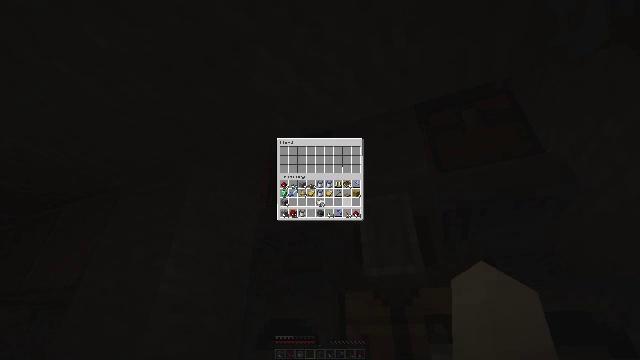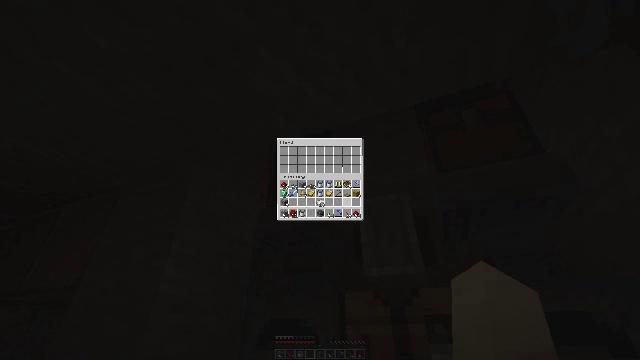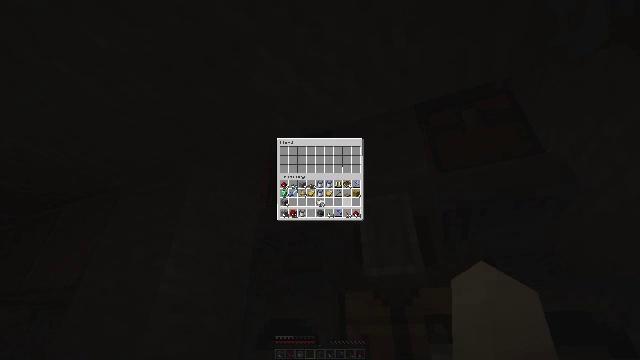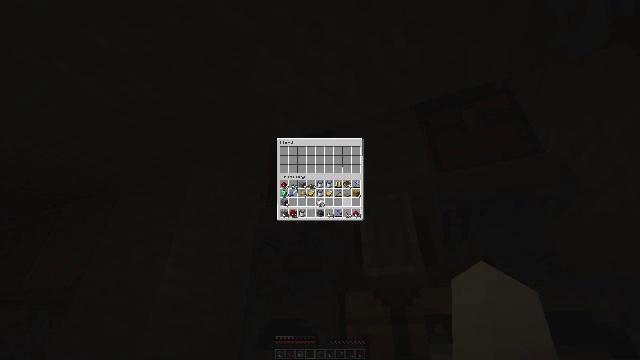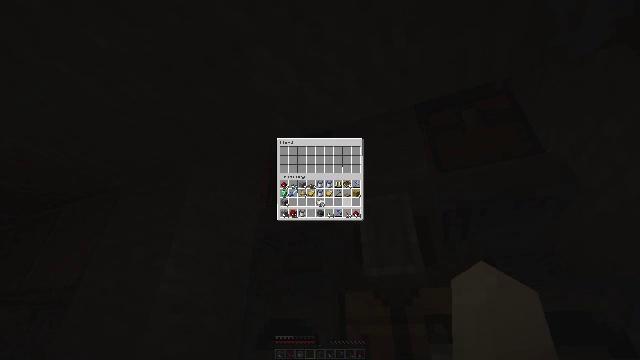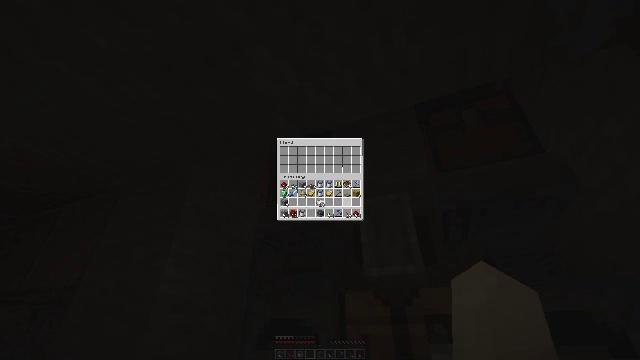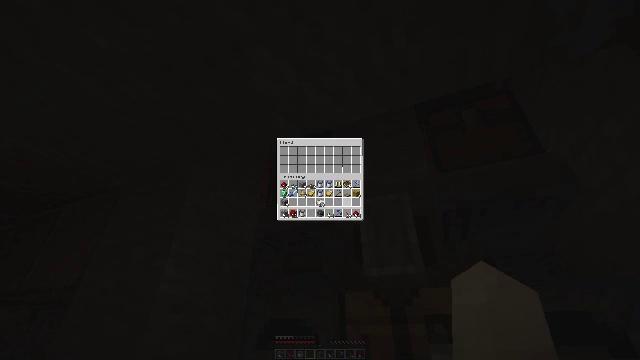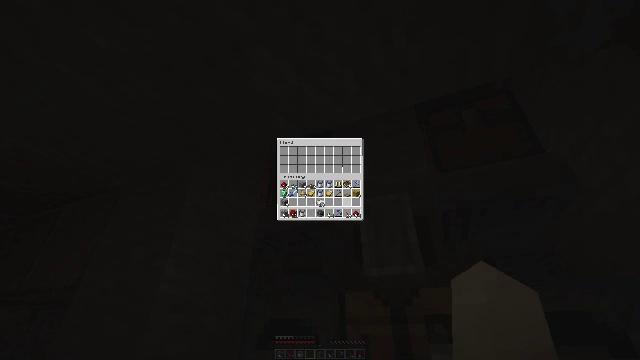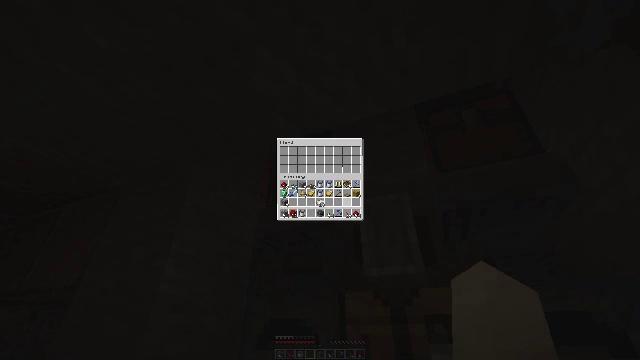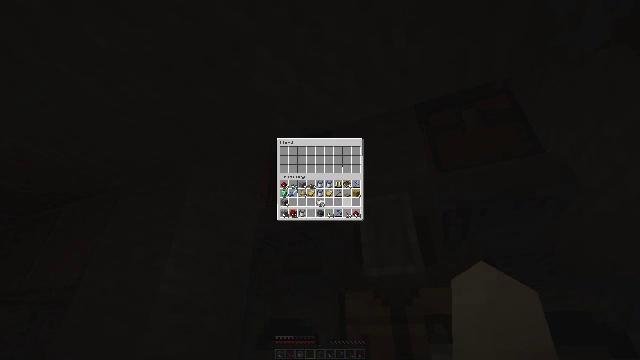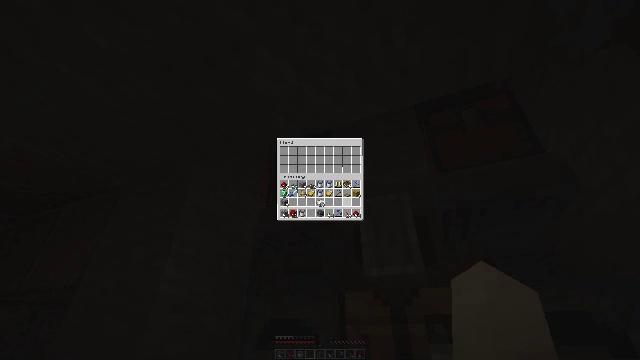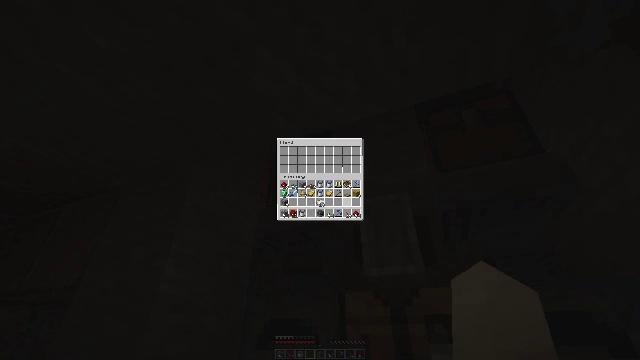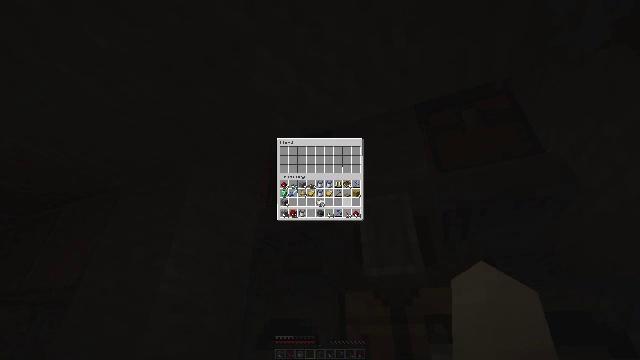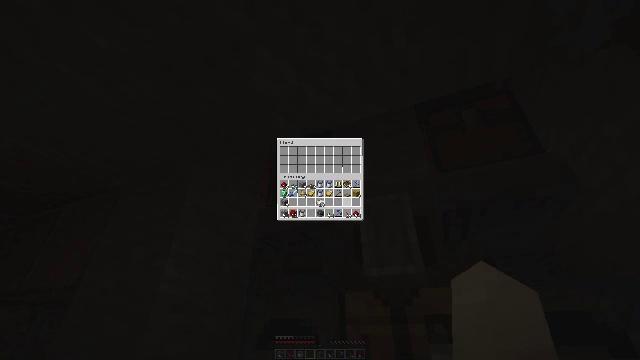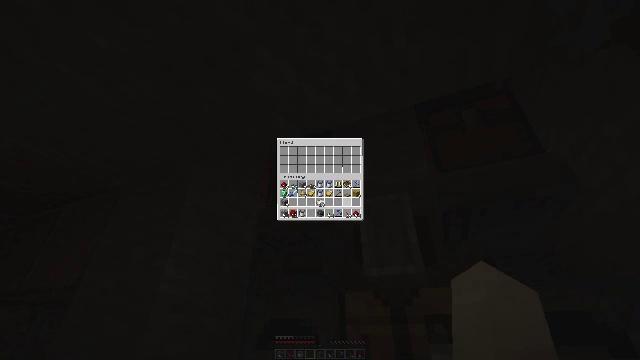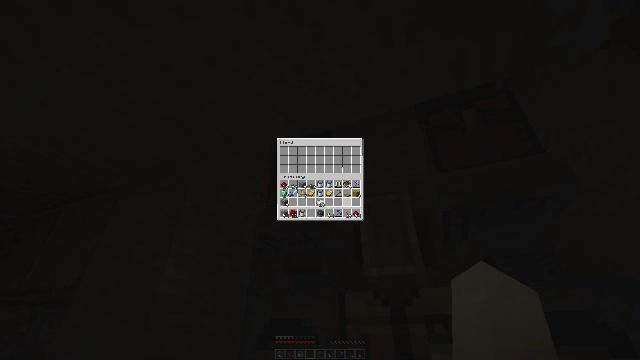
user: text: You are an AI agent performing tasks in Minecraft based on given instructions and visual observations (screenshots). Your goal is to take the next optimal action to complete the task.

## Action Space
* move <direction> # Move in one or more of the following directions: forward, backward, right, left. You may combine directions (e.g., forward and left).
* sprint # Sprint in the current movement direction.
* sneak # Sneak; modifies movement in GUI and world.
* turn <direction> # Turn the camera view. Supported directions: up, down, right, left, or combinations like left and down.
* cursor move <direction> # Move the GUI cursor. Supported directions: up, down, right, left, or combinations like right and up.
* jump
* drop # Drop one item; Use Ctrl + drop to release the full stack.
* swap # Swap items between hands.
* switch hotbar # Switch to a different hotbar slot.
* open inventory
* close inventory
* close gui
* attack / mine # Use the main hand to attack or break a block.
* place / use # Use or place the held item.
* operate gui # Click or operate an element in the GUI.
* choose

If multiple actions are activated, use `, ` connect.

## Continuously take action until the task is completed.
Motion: motion action
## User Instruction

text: Remove the grindstone from its place.
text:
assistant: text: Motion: no_op
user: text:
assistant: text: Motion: no_op
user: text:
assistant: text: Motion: no_op
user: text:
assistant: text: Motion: no_op
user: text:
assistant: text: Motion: no_op
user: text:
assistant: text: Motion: no_op
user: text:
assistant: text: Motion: no_op
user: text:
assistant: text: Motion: no_op
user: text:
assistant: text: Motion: no_op
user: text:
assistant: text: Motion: no_op
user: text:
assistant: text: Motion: no_op
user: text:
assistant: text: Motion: no_op
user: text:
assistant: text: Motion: no_op
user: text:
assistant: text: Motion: no_op
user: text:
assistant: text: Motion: no_op
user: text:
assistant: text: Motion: no_op
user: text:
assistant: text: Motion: no_op
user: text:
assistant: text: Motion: no_op
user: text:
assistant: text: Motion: no_op
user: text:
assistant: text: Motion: no_op
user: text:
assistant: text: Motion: no_op
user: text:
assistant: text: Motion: no_op
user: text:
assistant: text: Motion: no_op
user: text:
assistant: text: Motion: no_op
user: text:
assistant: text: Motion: no_op
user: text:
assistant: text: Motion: no_op
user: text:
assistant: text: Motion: no_op
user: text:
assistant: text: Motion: no_op
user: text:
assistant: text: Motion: no_op
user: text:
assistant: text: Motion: no_op